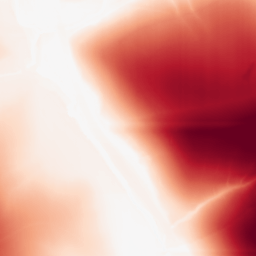
Category: morphological
Decomposition family: rolling_ball
Decomposition parameters: radius: 200
Upsampling method: quartic
Upsampling parameters: scale: 8
Upsampling scale: 8